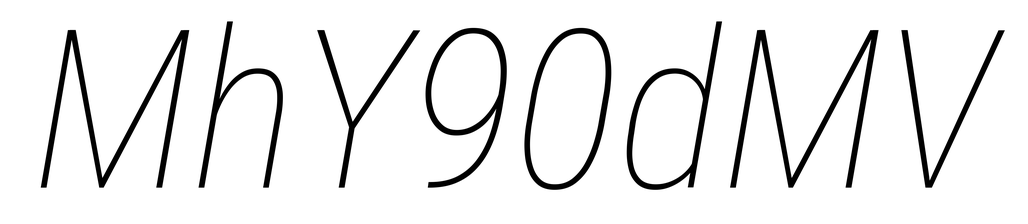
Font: Roboto-Italic_Condensed_Thin_Italic